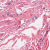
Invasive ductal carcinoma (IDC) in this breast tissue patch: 0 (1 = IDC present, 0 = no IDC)